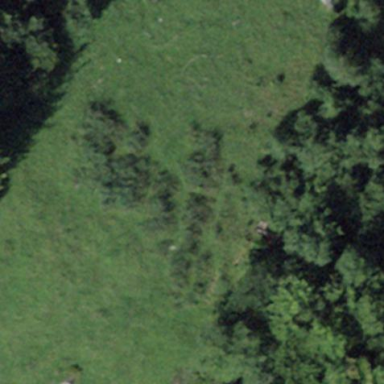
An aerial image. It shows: Beautiful meadow.